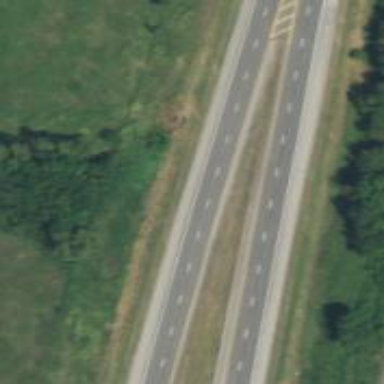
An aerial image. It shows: Primary highway that functions as expressway.